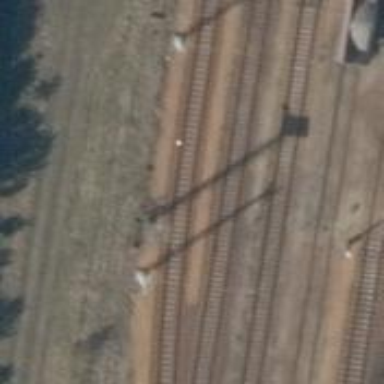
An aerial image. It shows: Rail spur service.